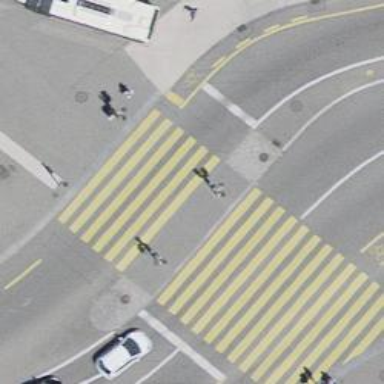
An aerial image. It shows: Road crossing with traffic signals and pedestrian island.